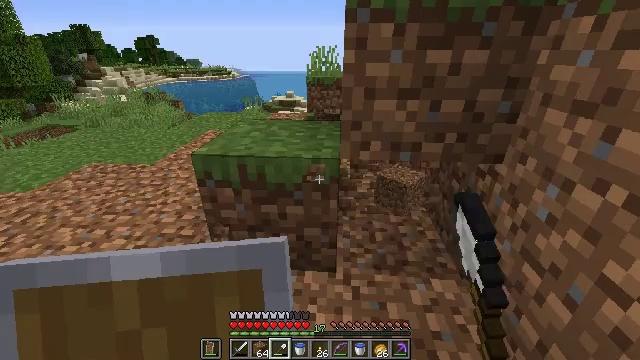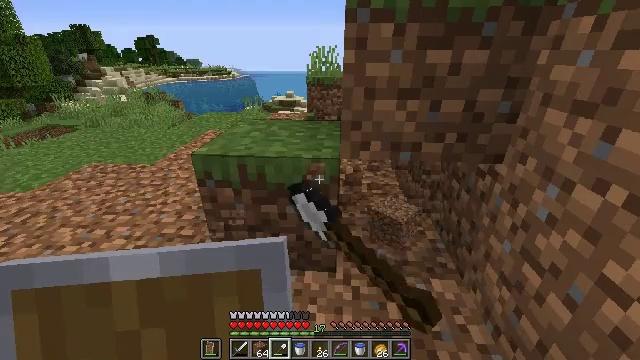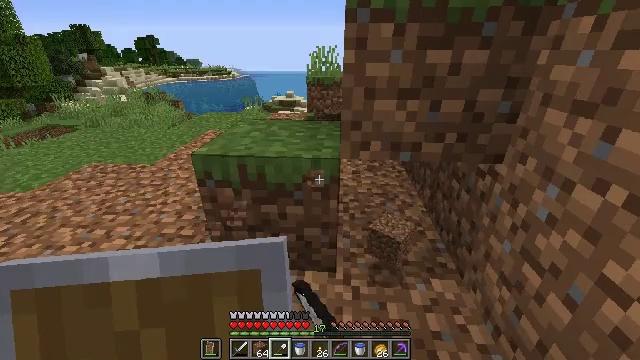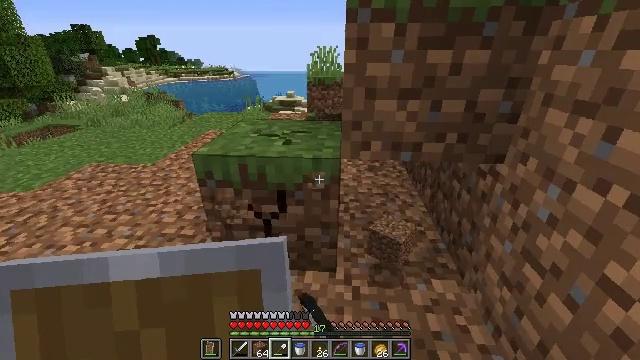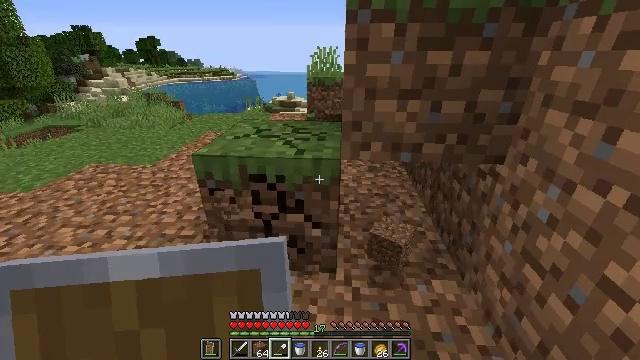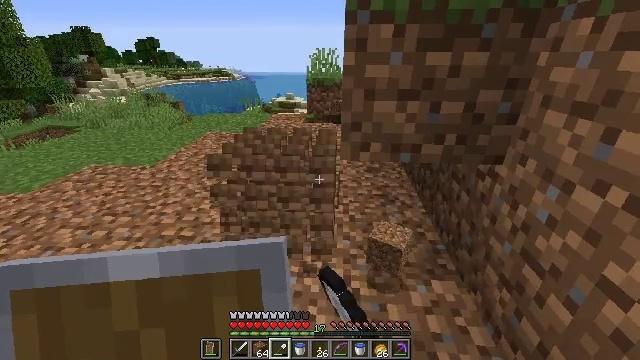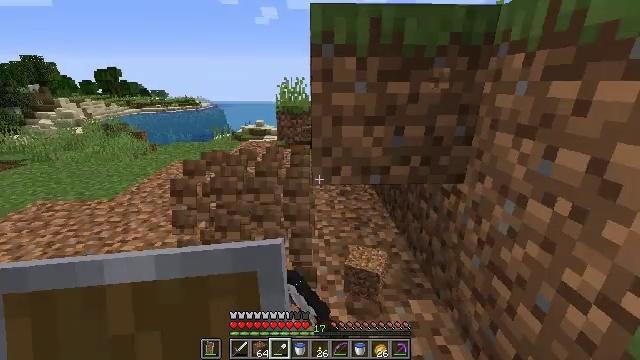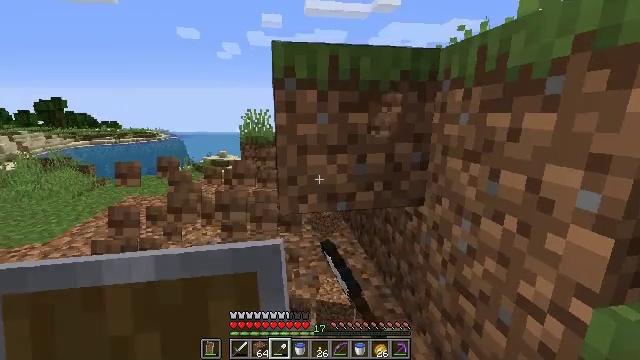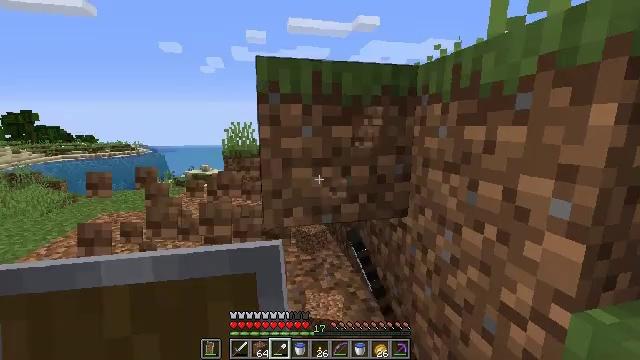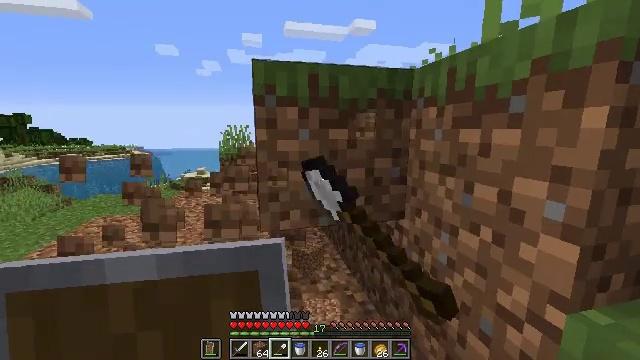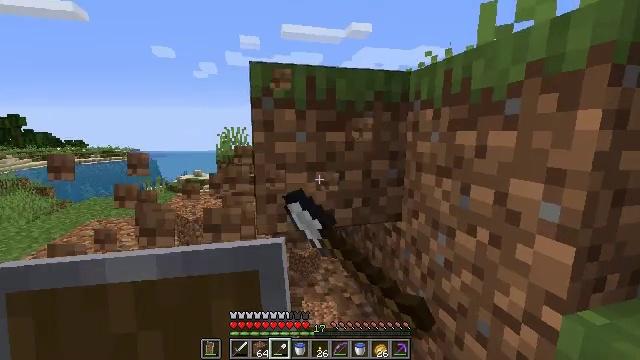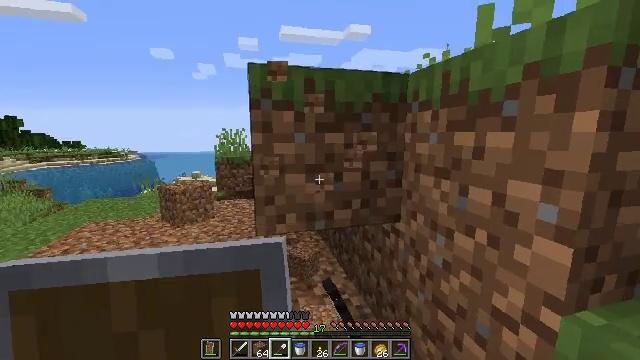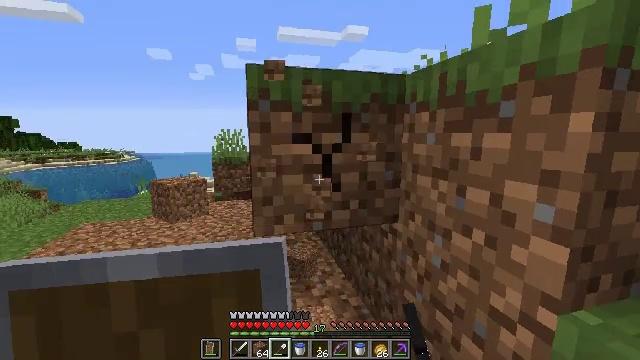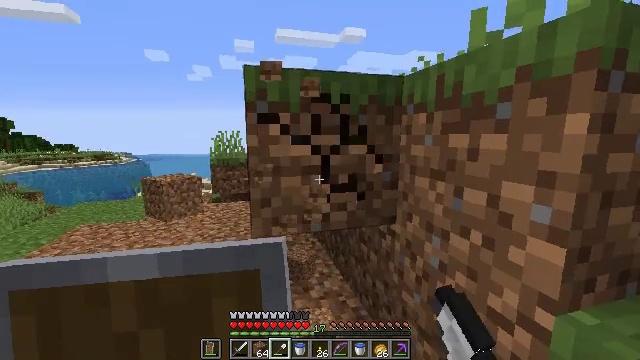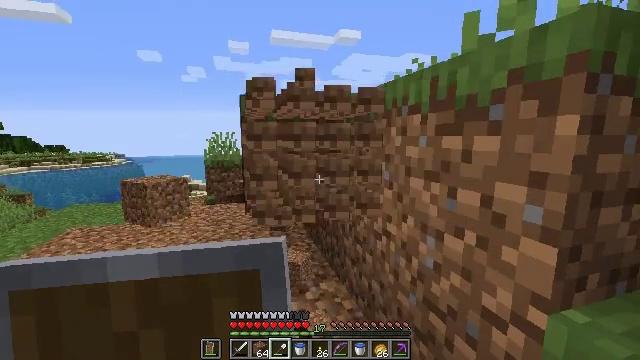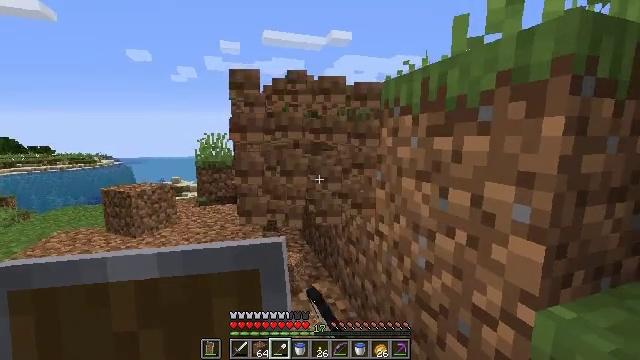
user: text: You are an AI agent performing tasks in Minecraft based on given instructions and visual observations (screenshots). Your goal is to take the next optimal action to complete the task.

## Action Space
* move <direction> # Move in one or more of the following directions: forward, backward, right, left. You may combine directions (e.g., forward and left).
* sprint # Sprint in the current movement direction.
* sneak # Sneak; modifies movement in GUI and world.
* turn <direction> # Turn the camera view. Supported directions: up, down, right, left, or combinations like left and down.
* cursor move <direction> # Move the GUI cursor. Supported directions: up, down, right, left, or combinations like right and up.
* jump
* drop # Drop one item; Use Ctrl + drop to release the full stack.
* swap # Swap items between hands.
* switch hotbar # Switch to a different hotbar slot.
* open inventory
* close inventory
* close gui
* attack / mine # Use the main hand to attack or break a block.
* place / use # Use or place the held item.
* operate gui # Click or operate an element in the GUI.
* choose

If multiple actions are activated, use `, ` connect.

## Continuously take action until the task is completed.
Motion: motion action
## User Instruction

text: Break the grass block.
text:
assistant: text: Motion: attack / mine
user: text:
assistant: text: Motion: attack / mine
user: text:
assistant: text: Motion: attack / mine
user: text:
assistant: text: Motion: attack / mine
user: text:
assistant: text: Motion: attack / mine
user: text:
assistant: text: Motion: turn right and up, attack / mine
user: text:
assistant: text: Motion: turn right and up, attack / mine
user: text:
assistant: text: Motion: turn right and up, attack / mine
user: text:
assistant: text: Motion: attack / mine
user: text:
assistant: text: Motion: attack / mine
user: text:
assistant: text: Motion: attack / mine
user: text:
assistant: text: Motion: attack / mine
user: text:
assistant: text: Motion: attack / mine
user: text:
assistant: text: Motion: turn right, attack / mine
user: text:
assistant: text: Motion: turn right, attack / mine
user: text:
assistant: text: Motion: turn right, attack / mine
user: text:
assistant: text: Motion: turn right, attack / mine
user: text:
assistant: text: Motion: turn right, attack / mine
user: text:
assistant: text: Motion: turn right, attack / mine
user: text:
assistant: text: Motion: attack / mine
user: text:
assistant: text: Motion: attack / mine
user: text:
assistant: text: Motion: attack / mine
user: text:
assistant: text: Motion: attack / mine
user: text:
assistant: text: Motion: attack / mine
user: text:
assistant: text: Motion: move forward and move left, attack / mine
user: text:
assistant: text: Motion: move forward and move left, attack / mine
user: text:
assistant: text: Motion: move forward and move left, attack / mine
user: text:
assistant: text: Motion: move forward and move left, turn right, attack / mine
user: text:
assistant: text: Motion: move forward and move left, turn right and up, attack / mine
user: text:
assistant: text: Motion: move forward and move left, turn right, attack / mine